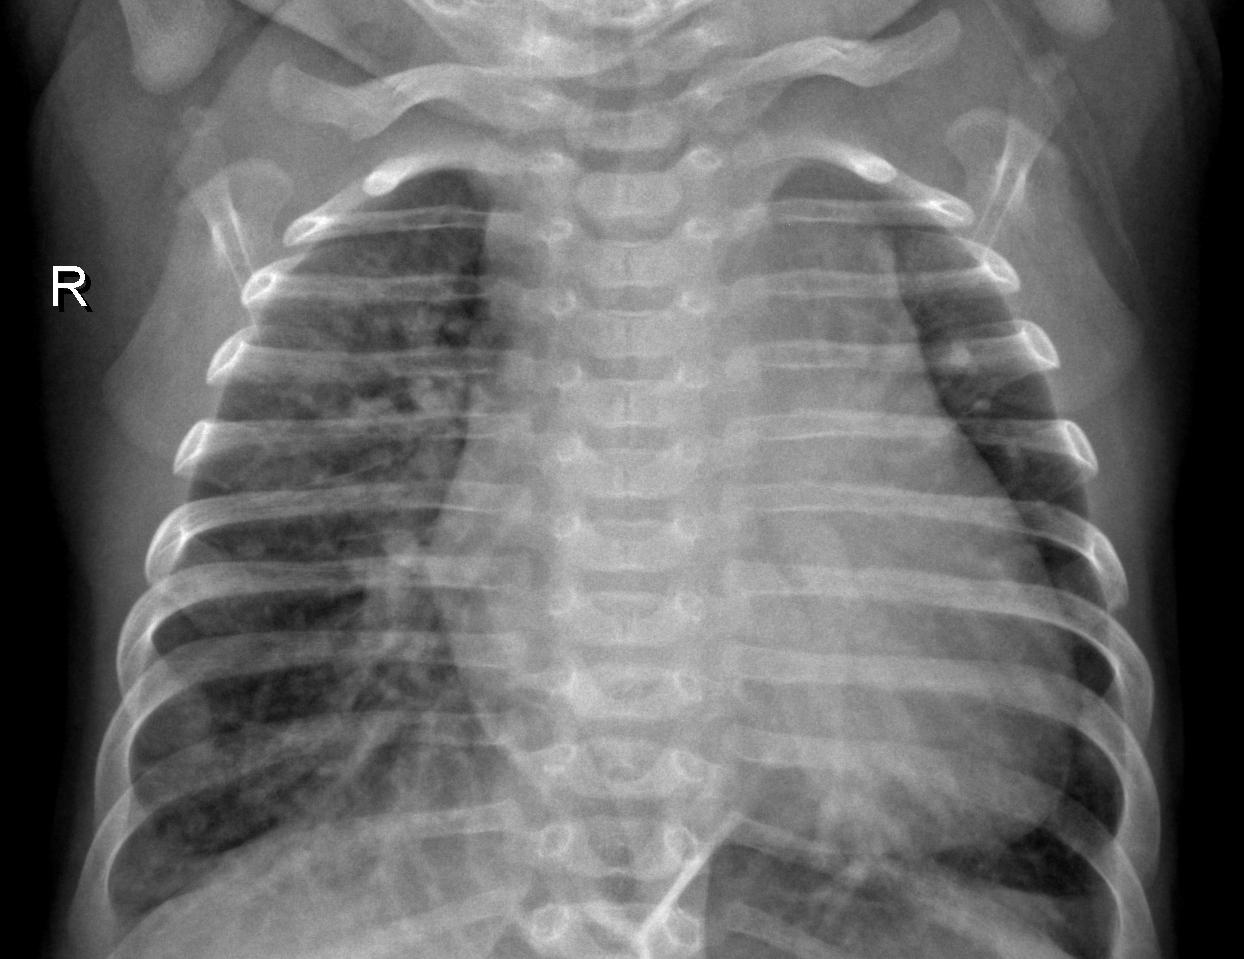
Diagnosis: PNEUMONIA